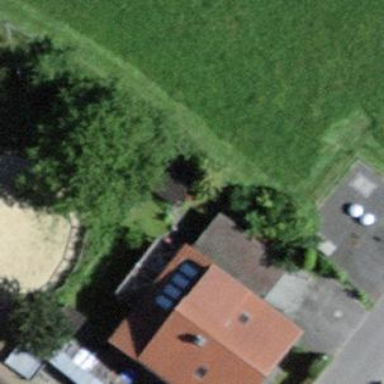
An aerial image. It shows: Residential building.